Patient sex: F
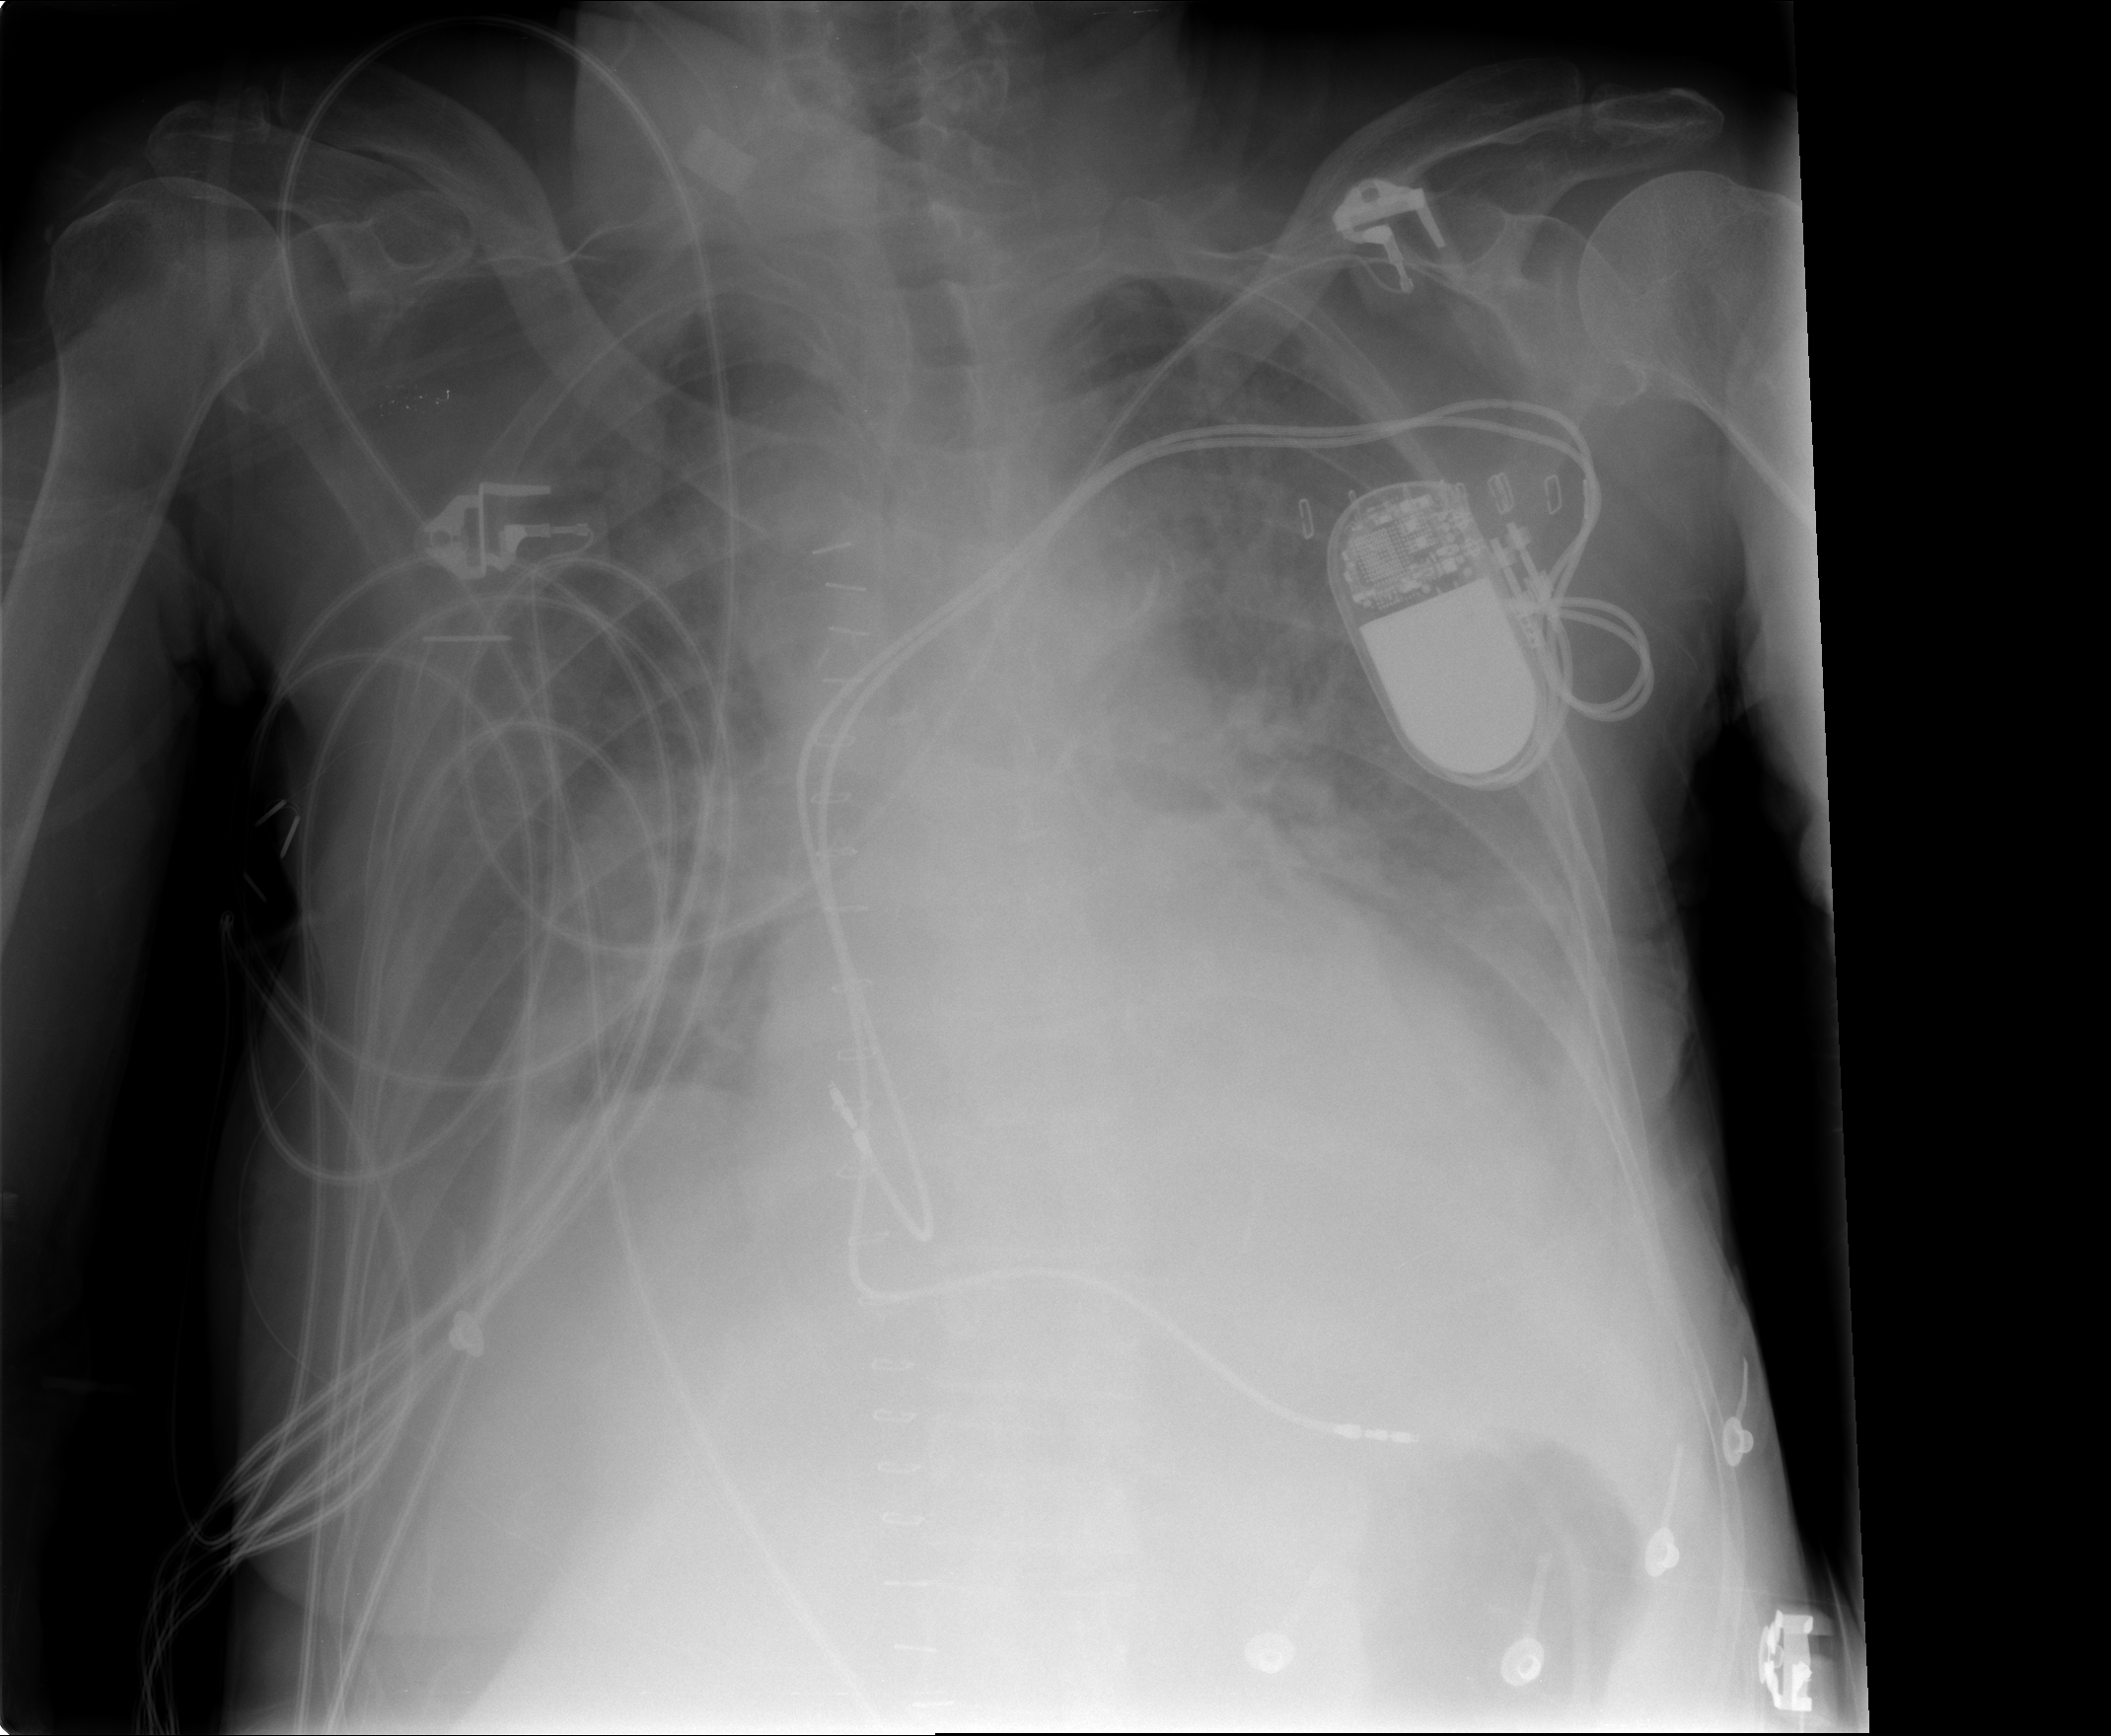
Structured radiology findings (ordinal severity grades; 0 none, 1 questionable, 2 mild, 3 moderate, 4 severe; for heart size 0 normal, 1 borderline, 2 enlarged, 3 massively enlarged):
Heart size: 2
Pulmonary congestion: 3
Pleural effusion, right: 3
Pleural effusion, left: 3
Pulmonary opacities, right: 2
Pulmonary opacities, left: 2
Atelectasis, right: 3
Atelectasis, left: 2